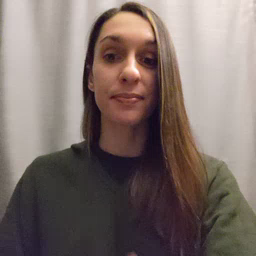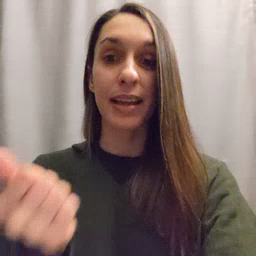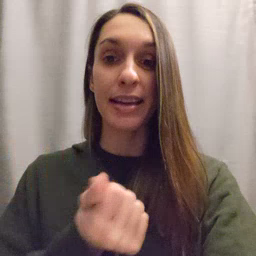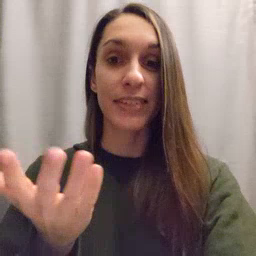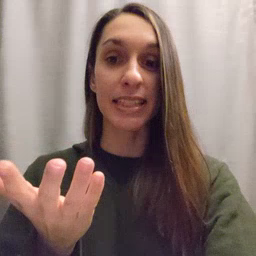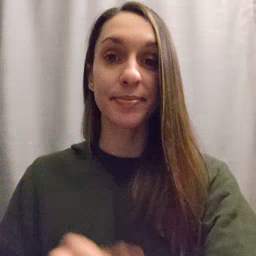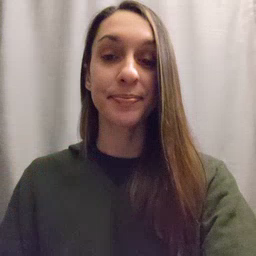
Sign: every